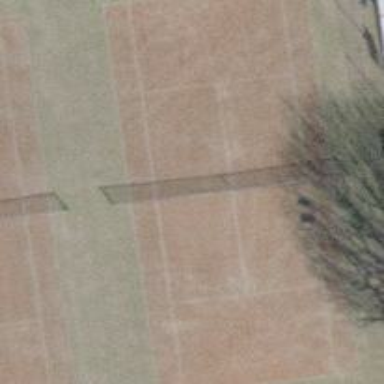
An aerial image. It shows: Clay tennis court on pitch.